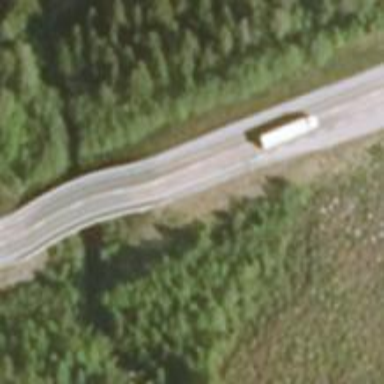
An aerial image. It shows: Bridge with asphalt surface carrying trunk highway.